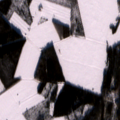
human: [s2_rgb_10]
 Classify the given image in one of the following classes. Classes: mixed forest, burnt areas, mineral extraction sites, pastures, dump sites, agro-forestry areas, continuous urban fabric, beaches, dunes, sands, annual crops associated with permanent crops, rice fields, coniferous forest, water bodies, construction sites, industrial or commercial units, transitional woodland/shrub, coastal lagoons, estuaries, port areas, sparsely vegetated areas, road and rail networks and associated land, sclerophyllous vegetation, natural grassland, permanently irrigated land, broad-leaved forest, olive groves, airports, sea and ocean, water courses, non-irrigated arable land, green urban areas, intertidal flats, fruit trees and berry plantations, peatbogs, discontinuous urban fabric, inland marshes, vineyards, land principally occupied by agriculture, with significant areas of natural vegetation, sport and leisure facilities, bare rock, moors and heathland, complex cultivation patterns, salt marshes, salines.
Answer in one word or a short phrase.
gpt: non-irrigated arable land, broad-leaved forest, mixed forest